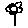
Label: flower